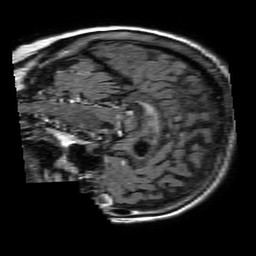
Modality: FLAIR
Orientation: sagittal
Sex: female
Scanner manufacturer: philips
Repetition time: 11 s
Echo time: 0.125 s